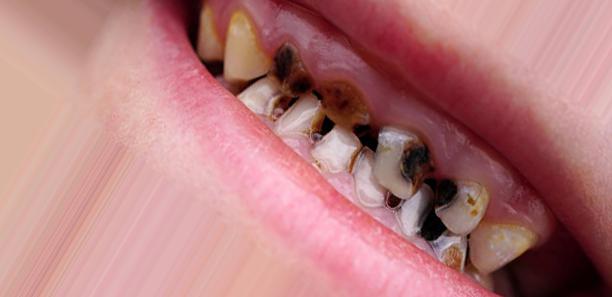
Condition: Caries